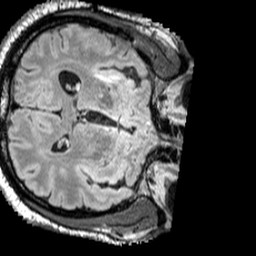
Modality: FLAIR
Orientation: axial
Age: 42
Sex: male
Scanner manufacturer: siemens
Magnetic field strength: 3 T
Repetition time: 5 s
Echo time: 0.387 s